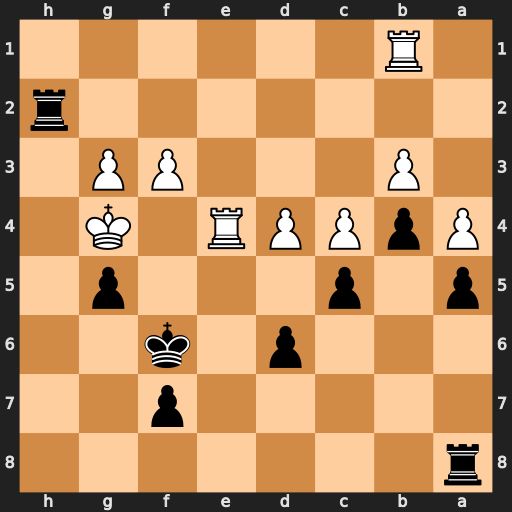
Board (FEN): r7/5p2/3p1k2/p1p3p1/PpPPR1K1/1P3PP1/7r/1R6
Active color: b
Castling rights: -
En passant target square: -
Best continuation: Kg6 f4 f5+